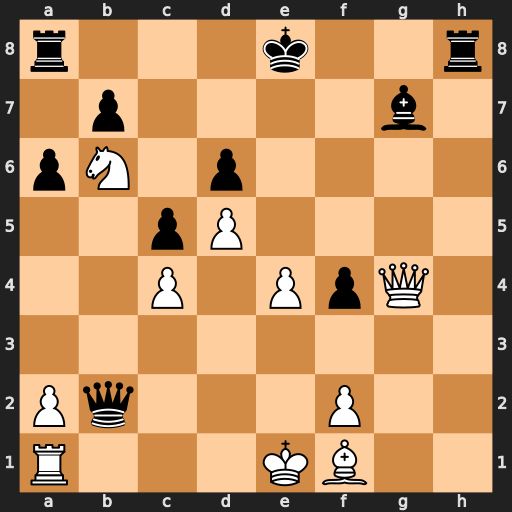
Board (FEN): r3k2r/1p4b1/pN1p4/2pP4/2P1PpQ1/8/Pq3P2/R3KB2
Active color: w
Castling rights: Qkq
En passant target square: -
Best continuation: Qe6+ Kf8 Nd7#